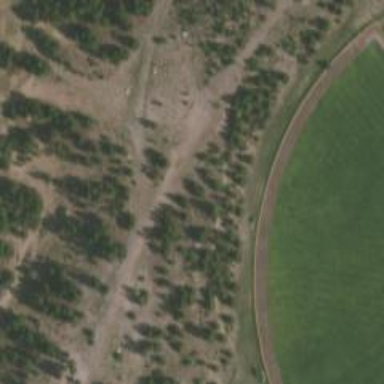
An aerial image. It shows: Disc golf tee.